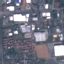
Land use / land cover: Industrial